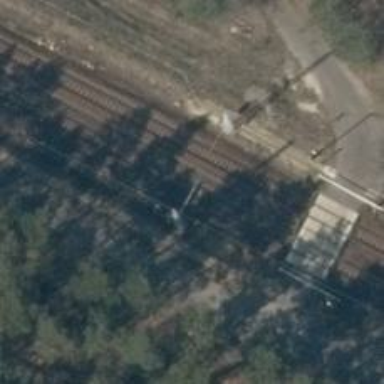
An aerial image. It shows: Railway milestone with catenary mast.